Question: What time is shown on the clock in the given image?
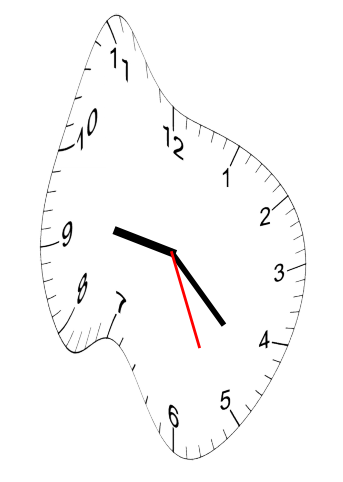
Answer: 09:22:26